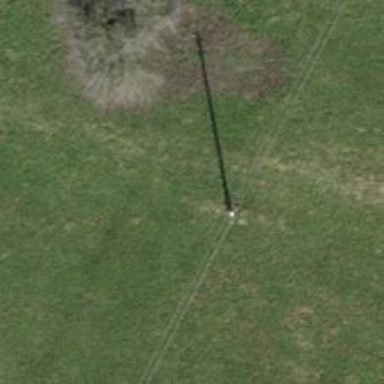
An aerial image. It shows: Minor power line.